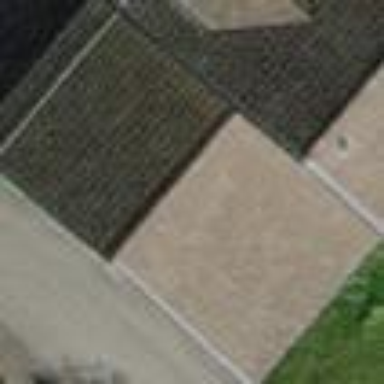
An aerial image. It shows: View of roof of building.